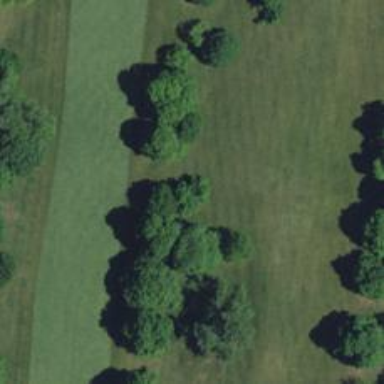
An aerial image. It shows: Golf rough area.